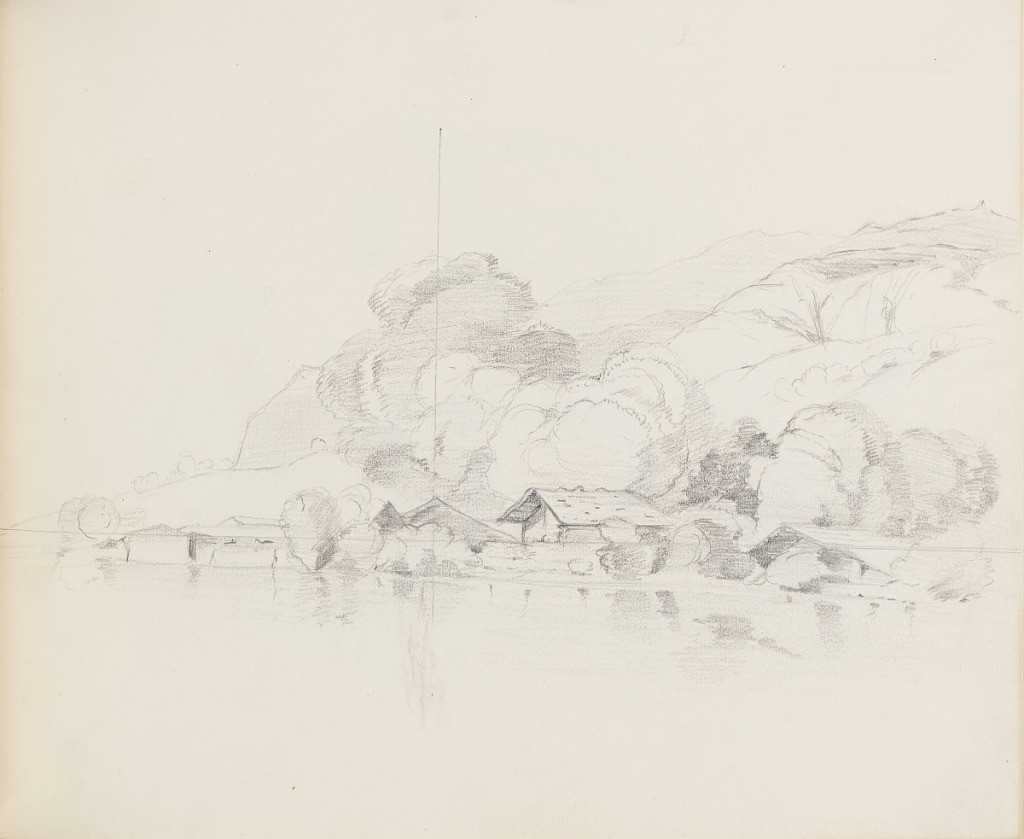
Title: Buildings on a Lake
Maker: Francis Augustus Lathrop, American, 1849–1909
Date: ca. 1895
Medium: Graphite on white paper
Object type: Drawing
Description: Landscape scene of a series of small domestic buildings on a lake. A vertical and horizontal axis drawn slightly left of center. Mountains slope down to the shore, with a few buildings along the shore.